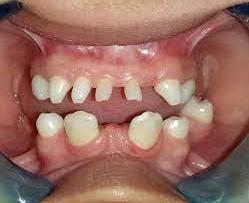
Condition: hypodontia